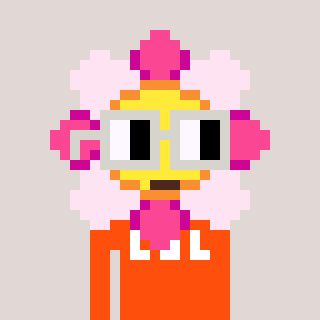
a pixel art character with square light gray glasses, a flower-shaped head and a orange-colored body on a warm background